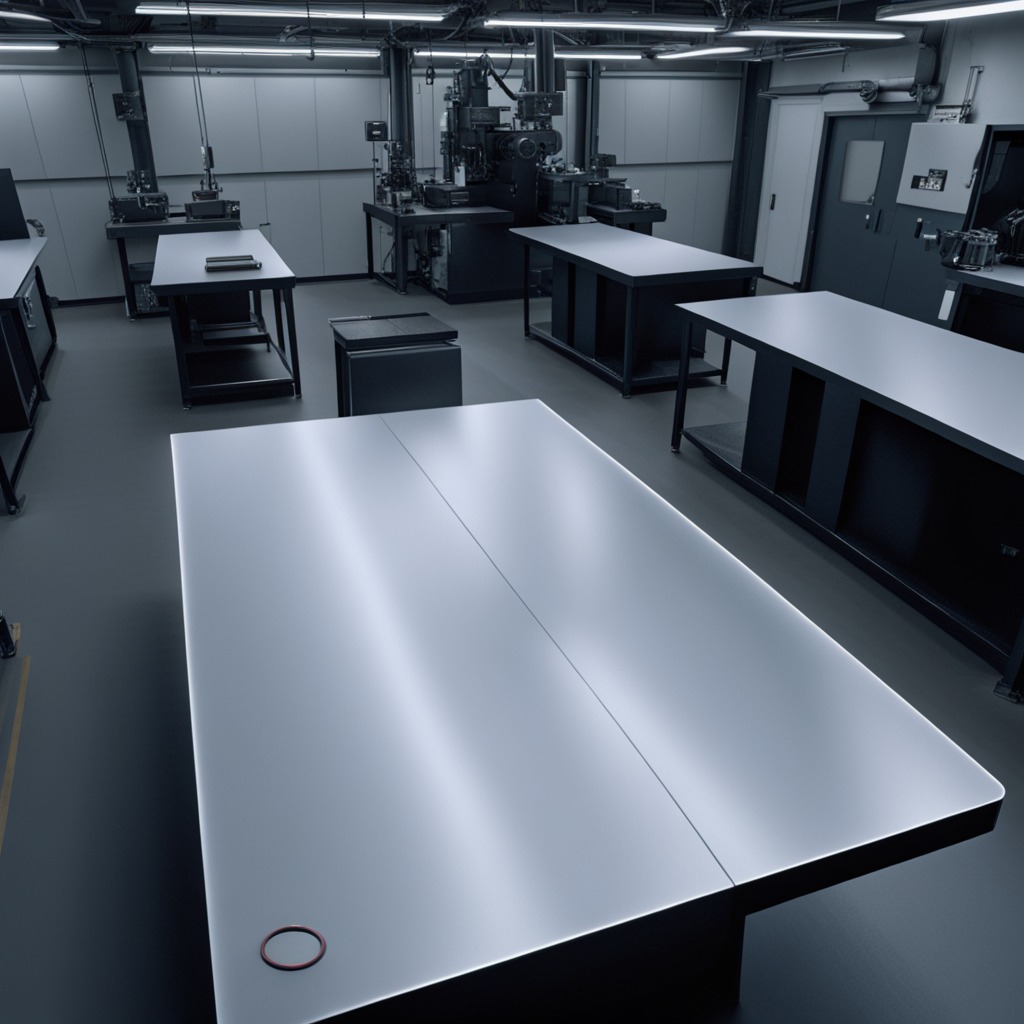
A rubber O-ring is lying on the clean empty table in a basement in the evening.